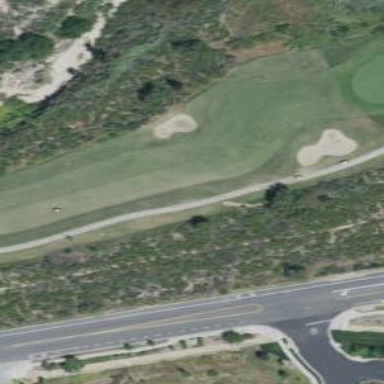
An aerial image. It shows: View of golf hole.